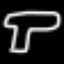
Label: mushroom